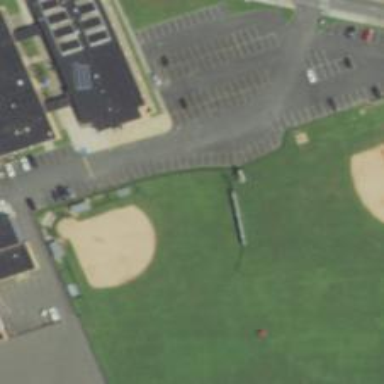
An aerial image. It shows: Baseball pitch for leisure land.